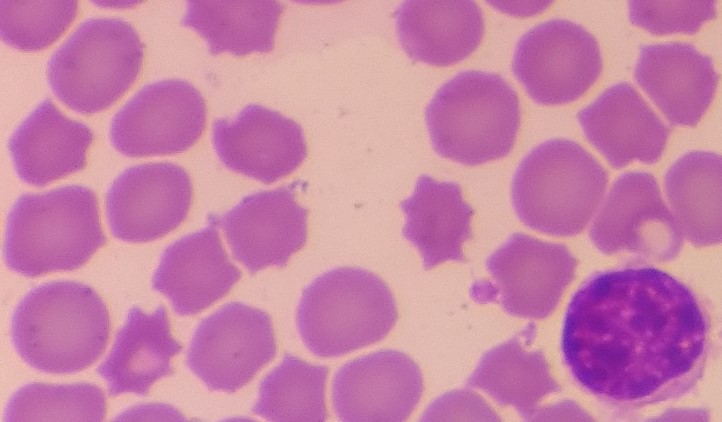
White blood cell type: Lymphocyte